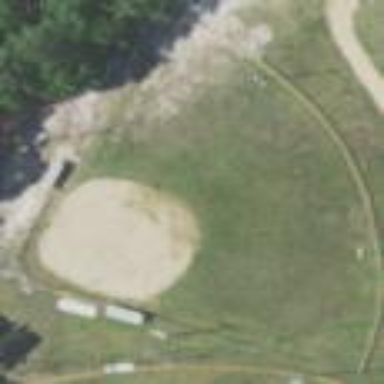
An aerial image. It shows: Baseball pitch for leisure land activities.